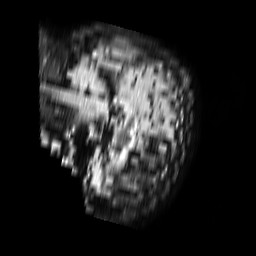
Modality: FLAIR
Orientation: sagittal
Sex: female
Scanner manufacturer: philips
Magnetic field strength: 1.5 T
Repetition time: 6 s
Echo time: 0.1031 s